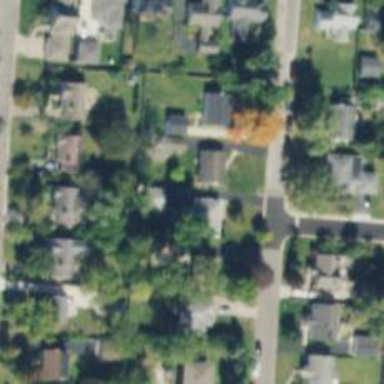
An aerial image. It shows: Residential driveway designated as service road.